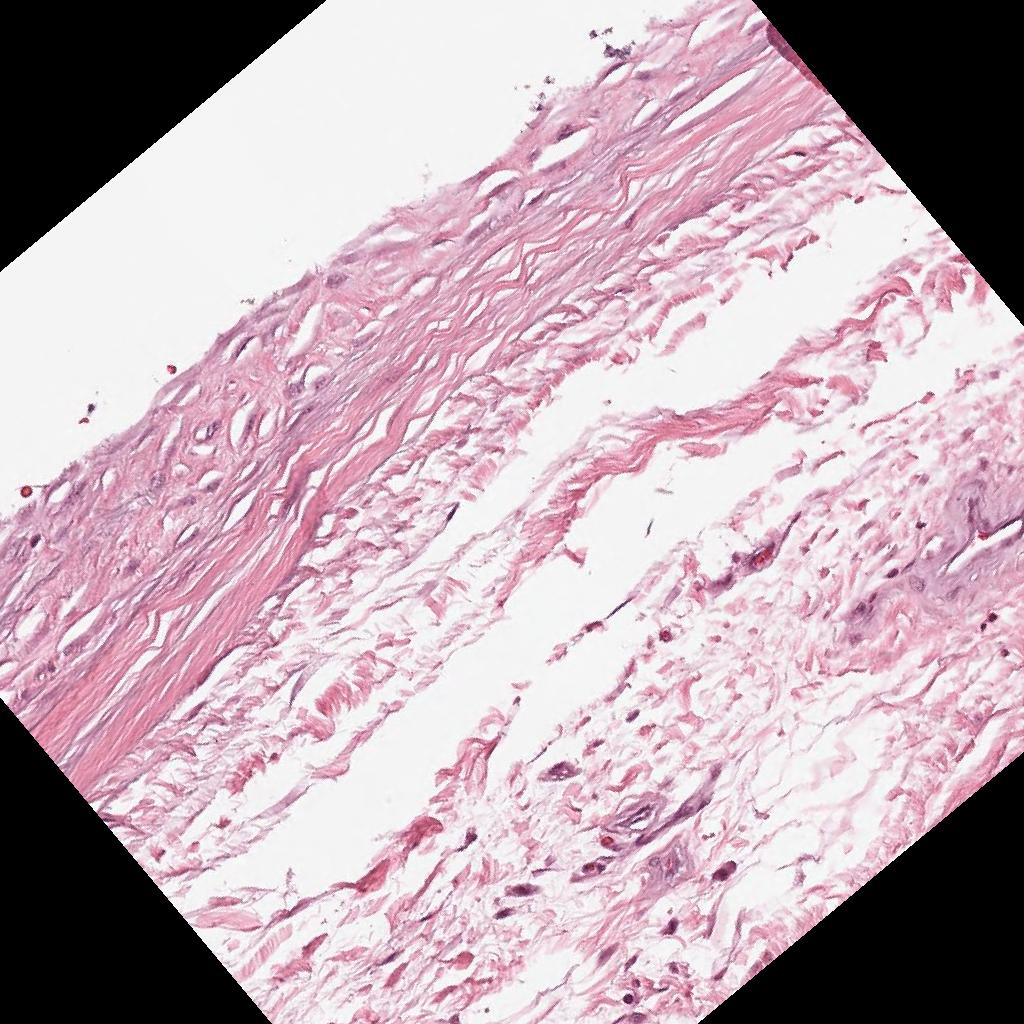
Label: Non-Tumor